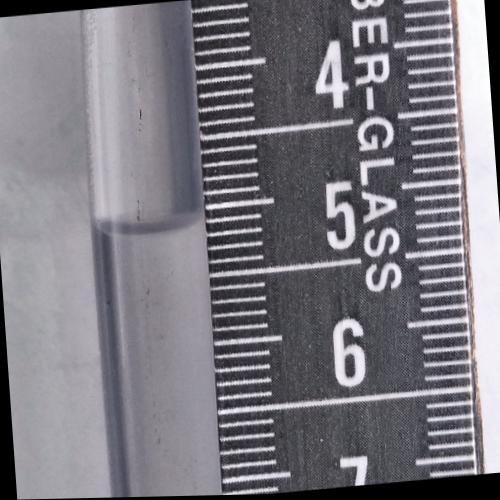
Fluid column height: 5.1 cm